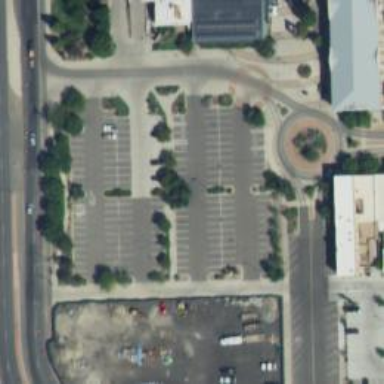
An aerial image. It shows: Parking space.